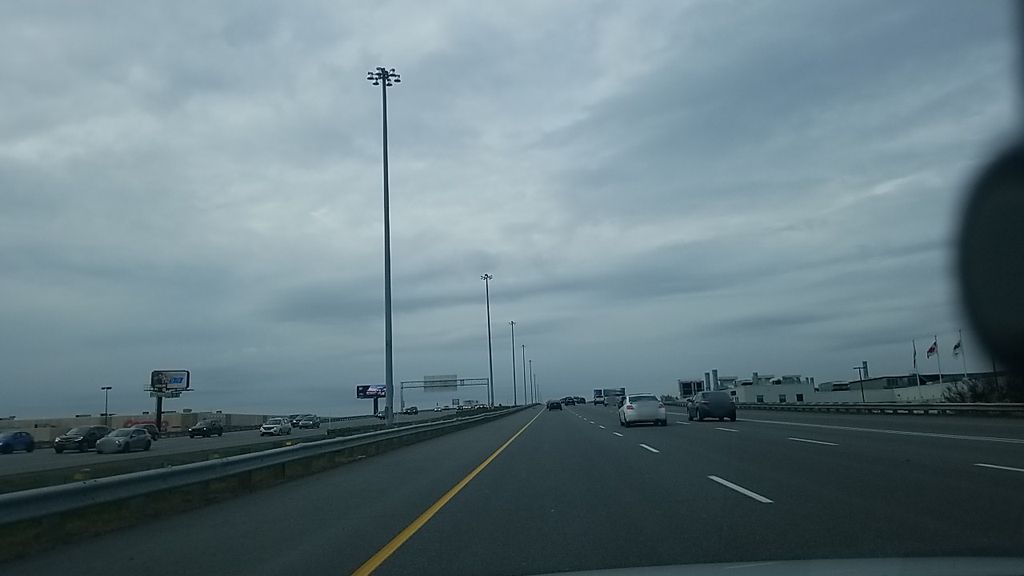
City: montreal